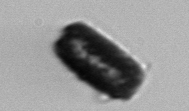
Label: Thalassiosira